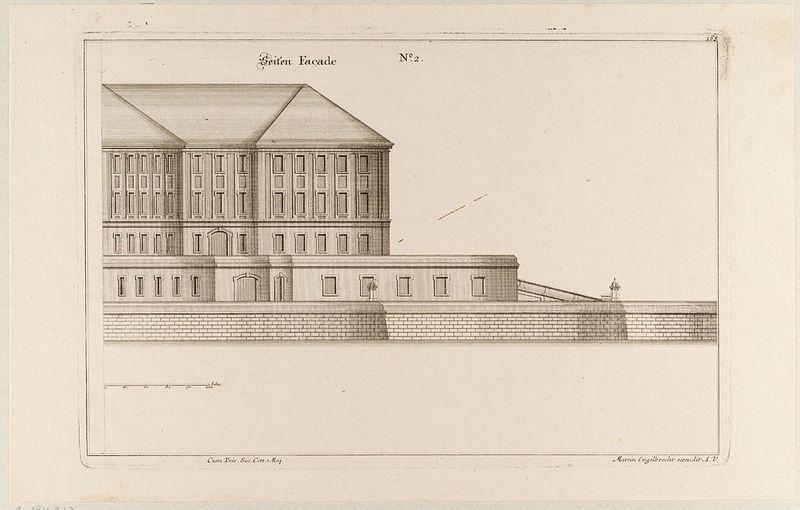
Titel: Seitenfassade eines fortifizierten Bergschlosses
Künstler: Martin Engelbrecht
Standort: Hamburg
Institution: Museum für Kunst und Gewerbe Hamburg
Schlagwörter: weiß, ufer, fenster, schwarz, tür, dach, gebäude, haus, schloss, architektur, barock, turm, papier, fassade, mauer, grafik, graphik, kai, kaimauer, treppe, treppen, seitenansicht, aufgang, fotografie, photographie, wände, burg, türmchen, mauerwerk, druck, druckgraphik, druckgrafik, radierung, seite, entwurf, tore, plan, grundriss, bauwerk, ufermauer, maßstab, treppenaufgang, seitenfassade, wasserzeichen, fortifikation, reproduktionen, barockzeit, barockzeitalter, druckerzeugnisse, architekturdarstellungen, fassadendekorationen, gebäudes, ornamentstich, vorlageblätter